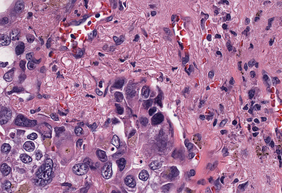
Tumor epithelial tissue: yes
Tumor-associated stroma tissue: yes
Normal tissue: no